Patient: sex M, age 81
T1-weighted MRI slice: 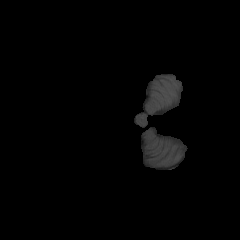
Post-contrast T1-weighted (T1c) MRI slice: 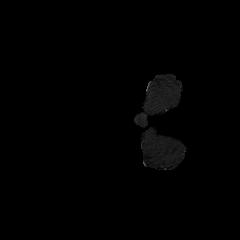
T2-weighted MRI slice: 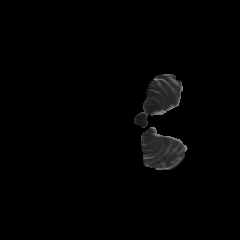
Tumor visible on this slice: no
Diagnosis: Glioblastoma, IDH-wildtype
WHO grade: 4